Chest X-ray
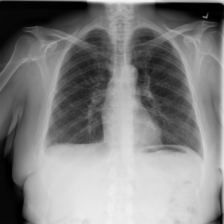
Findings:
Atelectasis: negative
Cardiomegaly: negative
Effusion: negative
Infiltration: negative
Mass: negative
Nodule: negative
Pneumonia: negative
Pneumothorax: positive
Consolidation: negative
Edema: negative
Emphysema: negative
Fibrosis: negative
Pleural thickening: negative
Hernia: negative